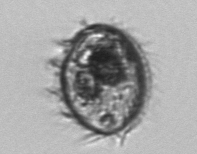
Label: Pleuronema